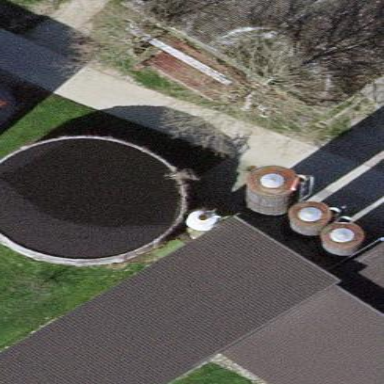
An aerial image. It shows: Storage tank which is man-made and housed in building.